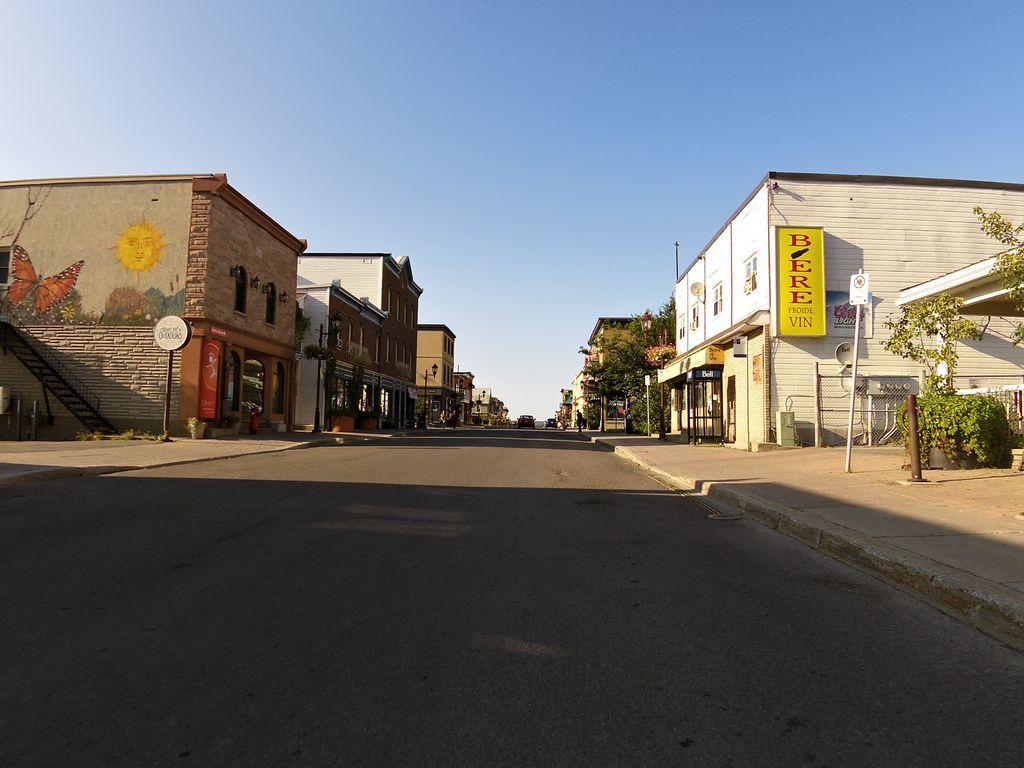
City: ottawa-gatineau